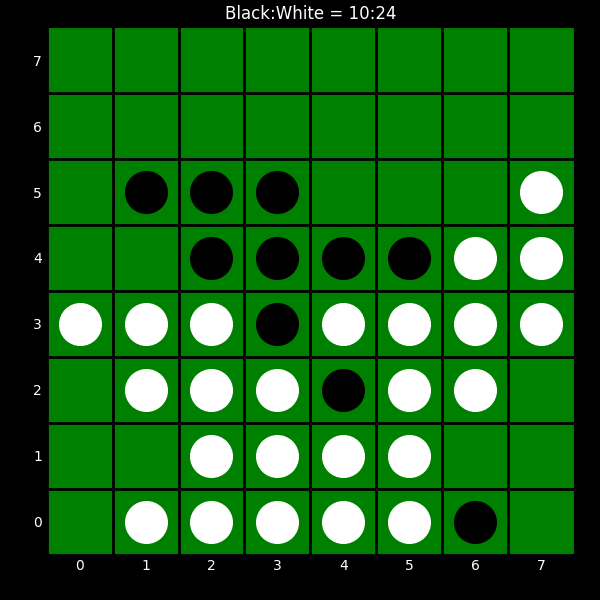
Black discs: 10
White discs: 24